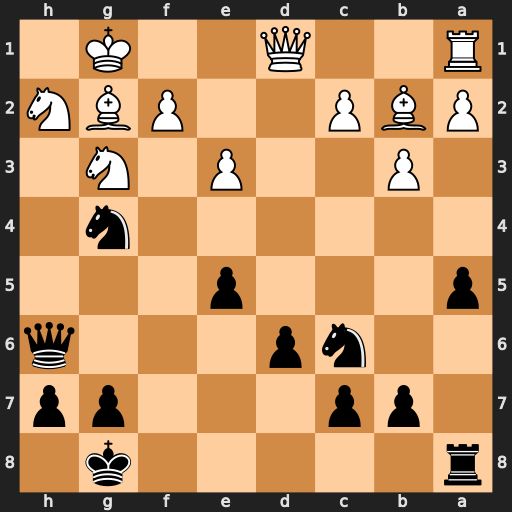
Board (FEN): r5k1/1pp3pp/2np3q/p3p3/6n1/1P2P1N1/PBP2PBN/R2Q2K1
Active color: b
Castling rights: -
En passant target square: -
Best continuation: Qxh2+ Kf1 Nxe3+ fxe3 Rf8+